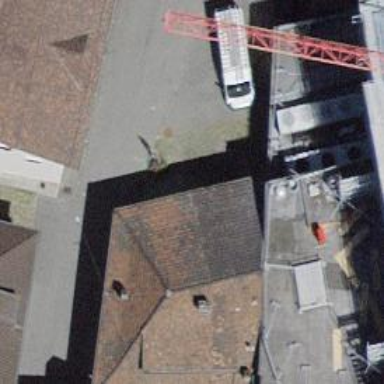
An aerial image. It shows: Building with hipped roof design.